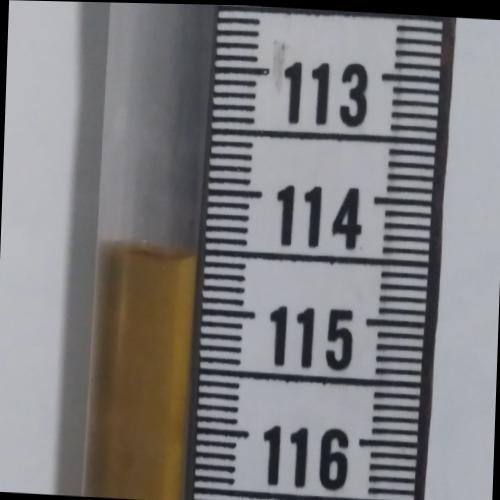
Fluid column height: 114.5 cm